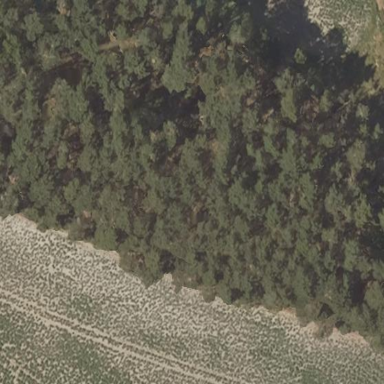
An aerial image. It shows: Forest area.